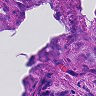
Metastatic tissue present: yes